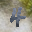
Label: 4